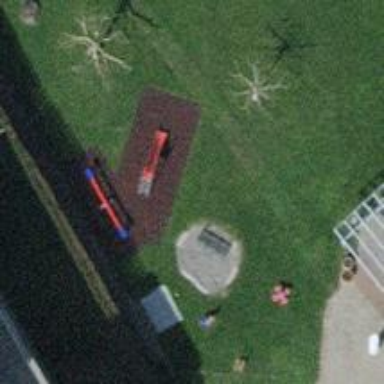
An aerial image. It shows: Playground with slide.